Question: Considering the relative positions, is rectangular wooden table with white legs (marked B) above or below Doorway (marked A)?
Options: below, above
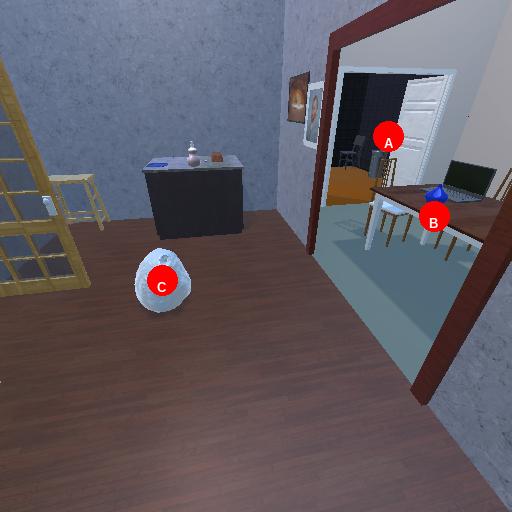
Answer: below